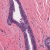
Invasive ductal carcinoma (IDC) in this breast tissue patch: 0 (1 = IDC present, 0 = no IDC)